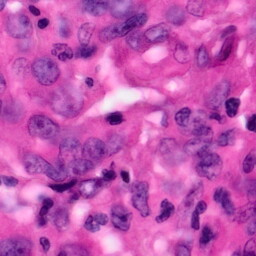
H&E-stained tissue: Pancreatic